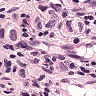
Metastatic tissue present: yes